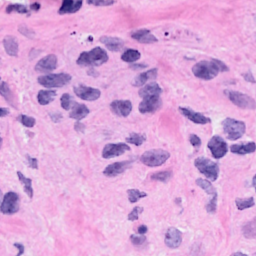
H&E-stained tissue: Breast